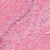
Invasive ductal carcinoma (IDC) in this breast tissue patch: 0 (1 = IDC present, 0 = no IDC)